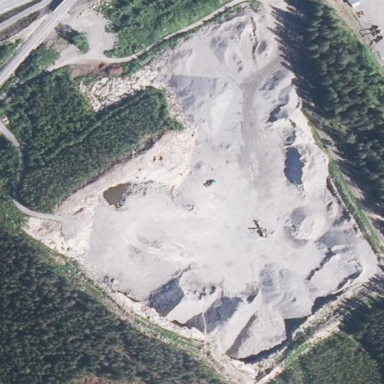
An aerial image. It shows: Quarry area.